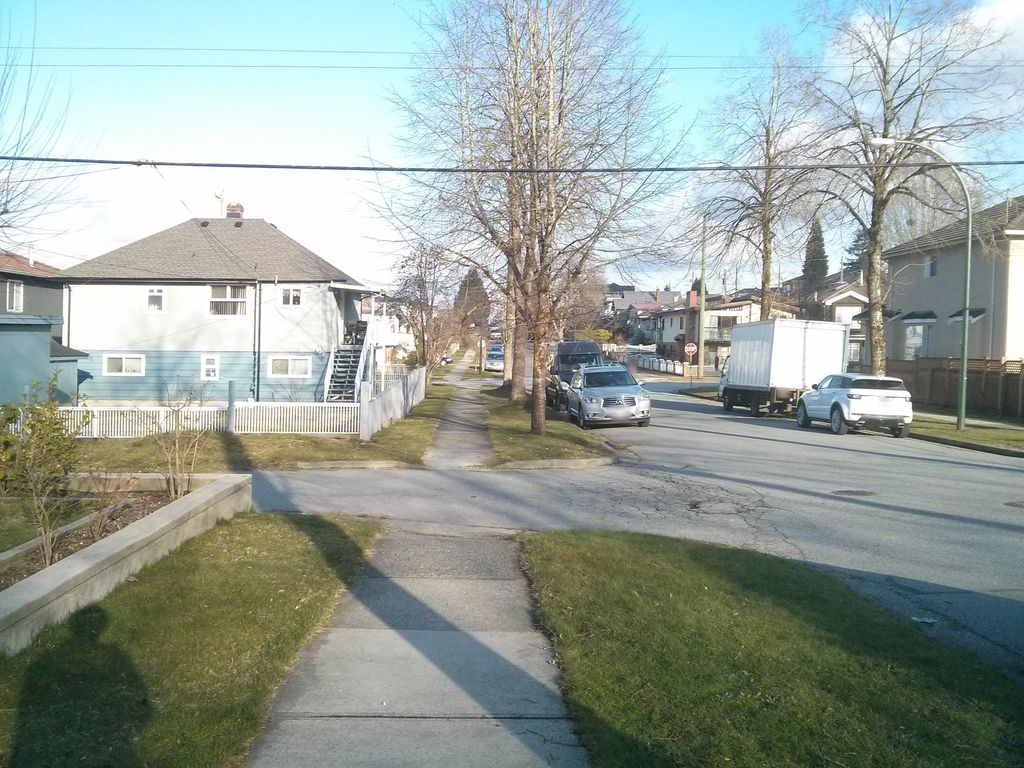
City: vancouver